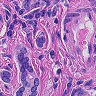
Metastatic tissue present: yes